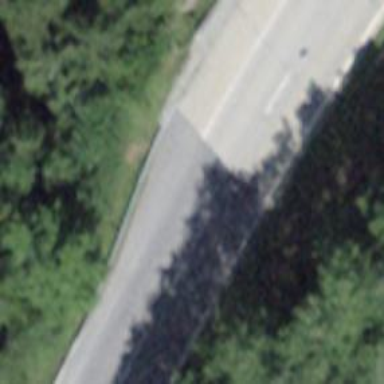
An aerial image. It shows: Secondary road with asphalt surface.